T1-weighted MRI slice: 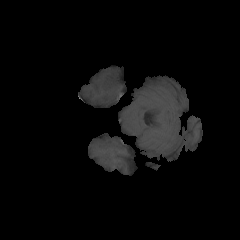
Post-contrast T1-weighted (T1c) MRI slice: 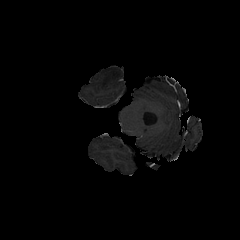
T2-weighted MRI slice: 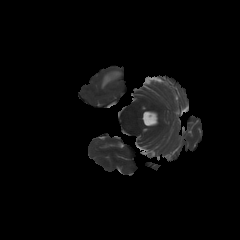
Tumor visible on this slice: yes